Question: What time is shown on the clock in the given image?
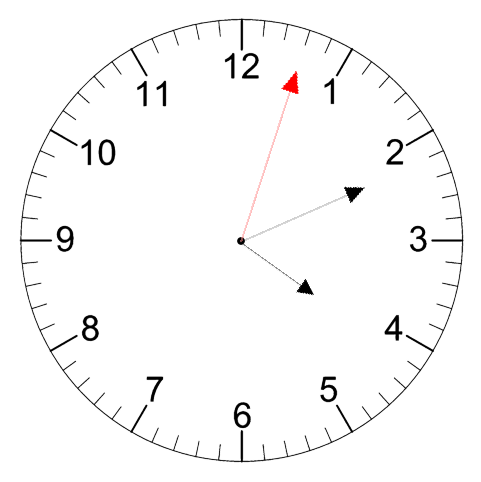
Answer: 04:11:03